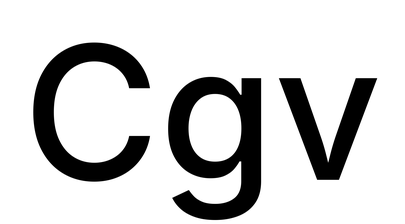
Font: Inter_Medium